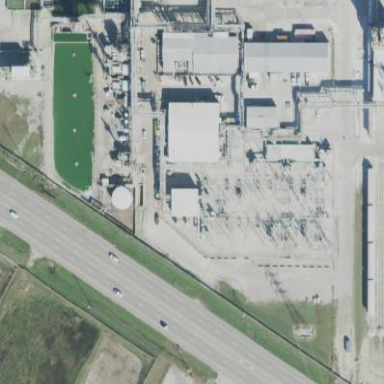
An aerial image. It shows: Industrial substation surrounded by fence.